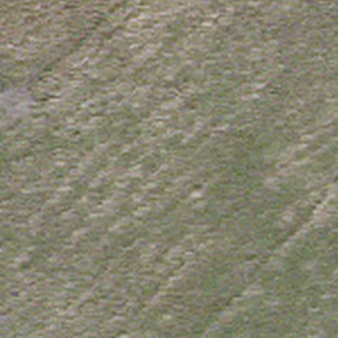
Label: other